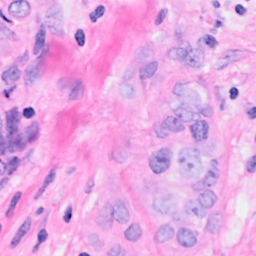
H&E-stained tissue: Breast